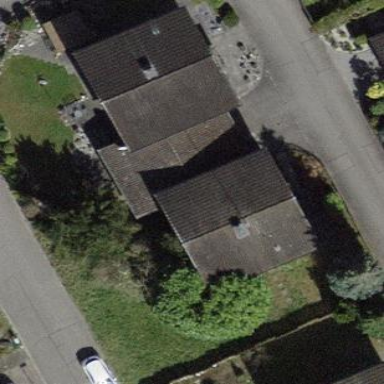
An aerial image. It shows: Building with tiled roof.